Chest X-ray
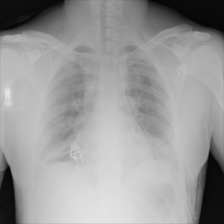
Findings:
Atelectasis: positive
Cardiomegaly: negative
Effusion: positive
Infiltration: positive
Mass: negative
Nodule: negative
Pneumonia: negative
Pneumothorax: negative
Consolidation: negative
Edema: negative
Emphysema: negative
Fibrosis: negative
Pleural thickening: negative
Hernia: negative